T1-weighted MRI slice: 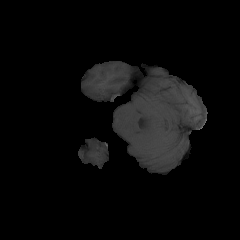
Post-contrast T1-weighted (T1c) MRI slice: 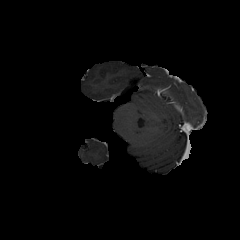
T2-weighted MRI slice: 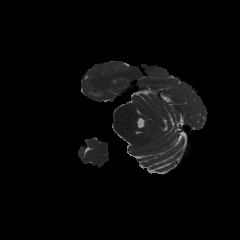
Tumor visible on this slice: no